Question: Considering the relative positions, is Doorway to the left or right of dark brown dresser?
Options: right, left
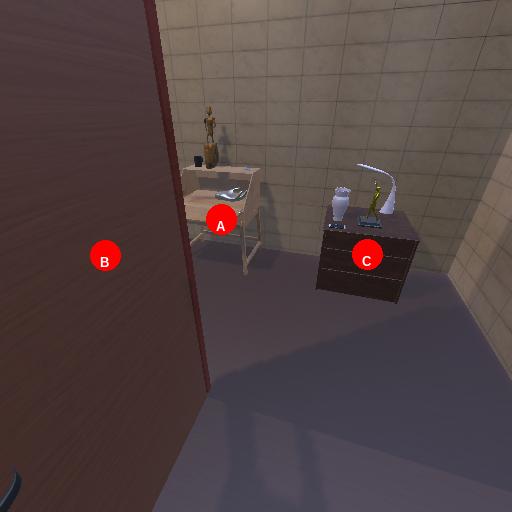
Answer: right